Question: The DocumentDB has a walk-though and sample project in C# that I am working through in FSharp. One of the 1st tasks is to locate an existing datbase. The C# code is this
'''
var database = client.CreateDatabaseQuery().Where(db => db.Id == "FamilyRegistry").ToArray().FirstOrDefault();
'''
I am attempting to do the same line in FSharp but I am not getting the .Where even though I am referencing the same libraries. Instead I am getting this:

Am I thinking about the problem wrong? Thanks in advance.
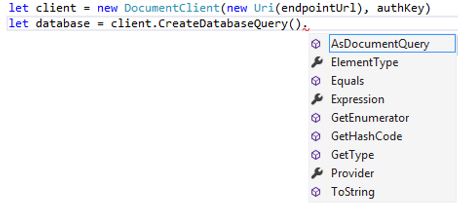
Answer: Linq isn't specific to C#. Even in C# you need to add a reference to 'System.Linq.dll' and a 'using System.Linq;' statement. The C# project templates already include these statements.
In F# you need to do the same, ensure your project has a reference to System.Linq and add an 'open System.Linq' statement
There are at least two more idiomatic ways:
1. You can use the Seq module's functions with the pipeline operator achieve the same result as method chaining, eg: let random = new System.Random()
Seq.initInfinite (fun _ -> random.Next())
|> Seq.filter (fun x -> x % 2 = 0)
|> Seq.take 5
|> Seq.iter (fun elem -> printf "%d " elem)
printfn ""
seq<'T> is a synonym of IEnumerable<T> so if you apply the methods to an IQueryable it will force the query's execution.
2. You can use Query Expressions, equivalent to LINQ's SQL-like syntax: let countOfStudents =
query {
for student in db.Student do
select student
count
}
query returns a proper IQueryable<T>
Your specific query could be something like this:
'''
let database =
query {
for db in client.CreateDatabaseQuery()
where db.Id == "FamilyRegistry"
select db
headOrDefault
}
'''